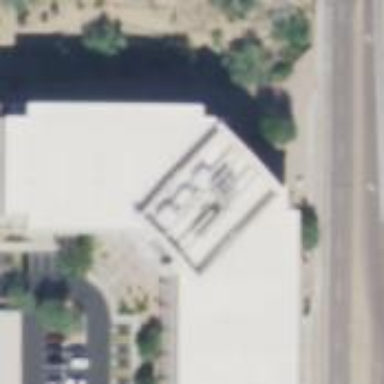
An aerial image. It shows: Building.